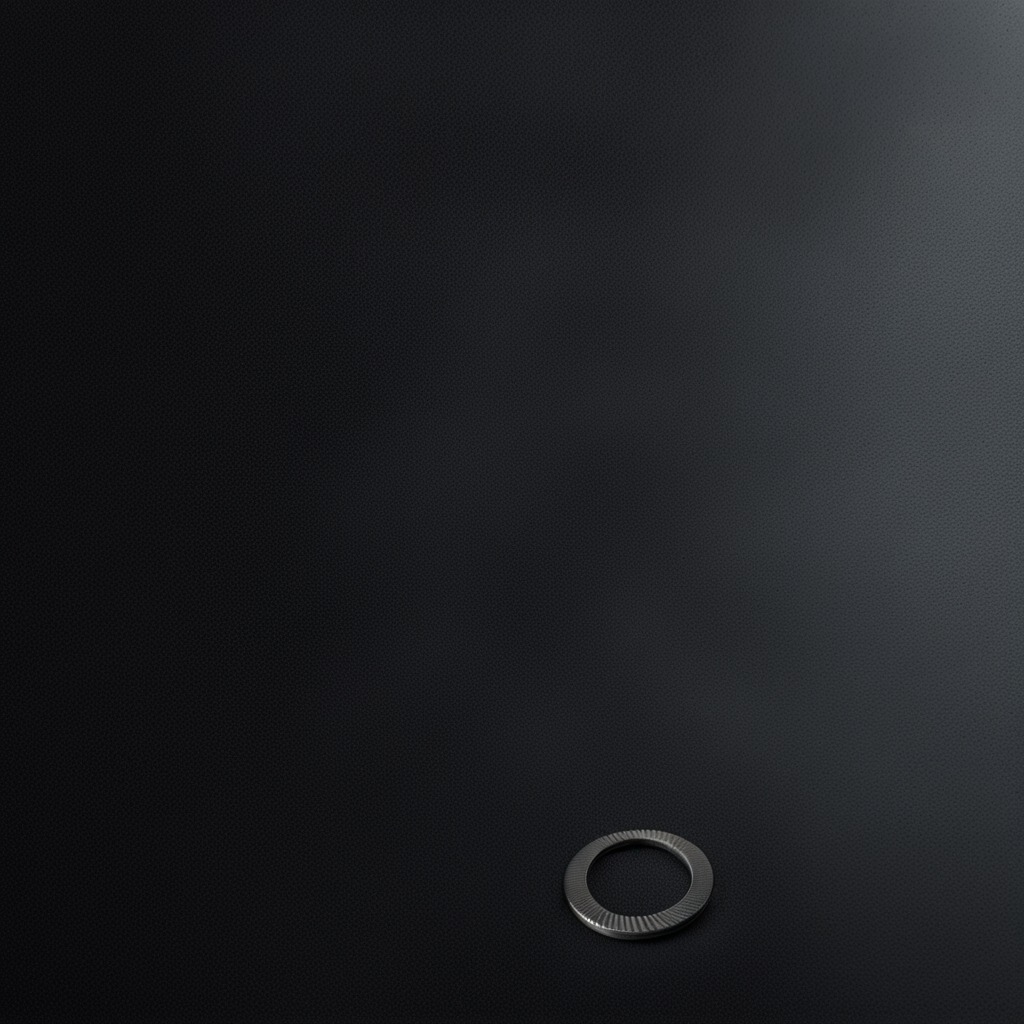
A flat metal washer lying on the clean granite tabletop inside a workshop at night dim ambient light soft shadows worn but beneath the mat